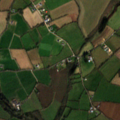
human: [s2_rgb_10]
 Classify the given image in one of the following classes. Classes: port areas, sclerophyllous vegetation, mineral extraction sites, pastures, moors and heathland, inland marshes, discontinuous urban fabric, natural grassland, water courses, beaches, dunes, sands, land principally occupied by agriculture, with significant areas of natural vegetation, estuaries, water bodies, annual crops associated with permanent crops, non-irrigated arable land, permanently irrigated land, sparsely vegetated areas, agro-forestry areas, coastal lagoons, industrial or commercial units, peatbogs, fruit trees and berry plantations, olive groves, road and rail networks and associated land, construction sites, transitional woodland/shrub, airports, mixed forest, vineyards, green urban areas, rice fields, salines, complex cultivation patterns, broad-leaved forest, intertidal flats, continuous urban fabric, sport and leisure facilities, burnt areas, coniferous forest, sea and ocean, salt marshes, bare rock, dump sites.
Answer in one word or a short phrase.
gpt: non-irrigated arable land, pastures